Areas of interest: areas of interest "Jining Sime Darby Longgong Port"
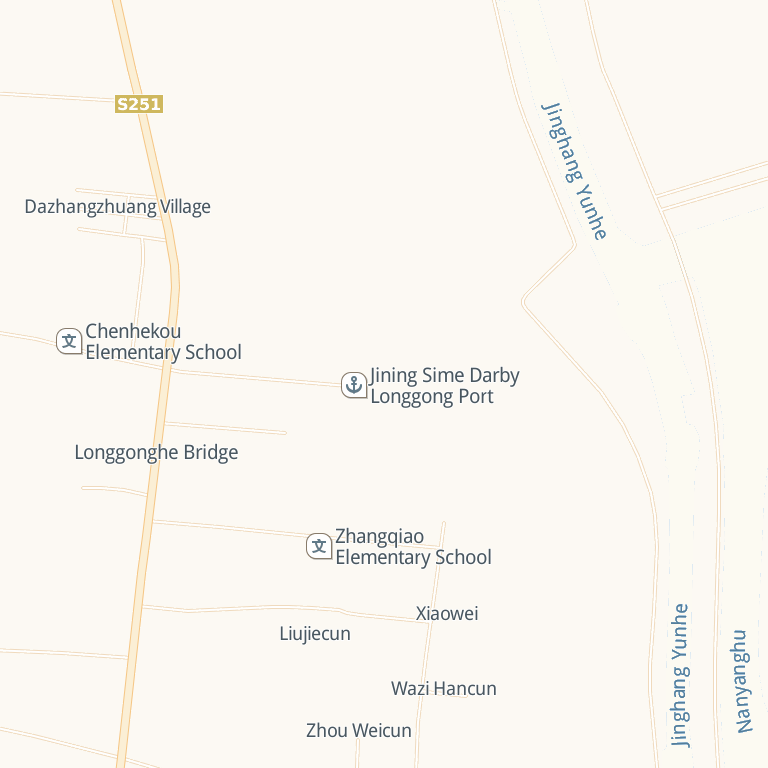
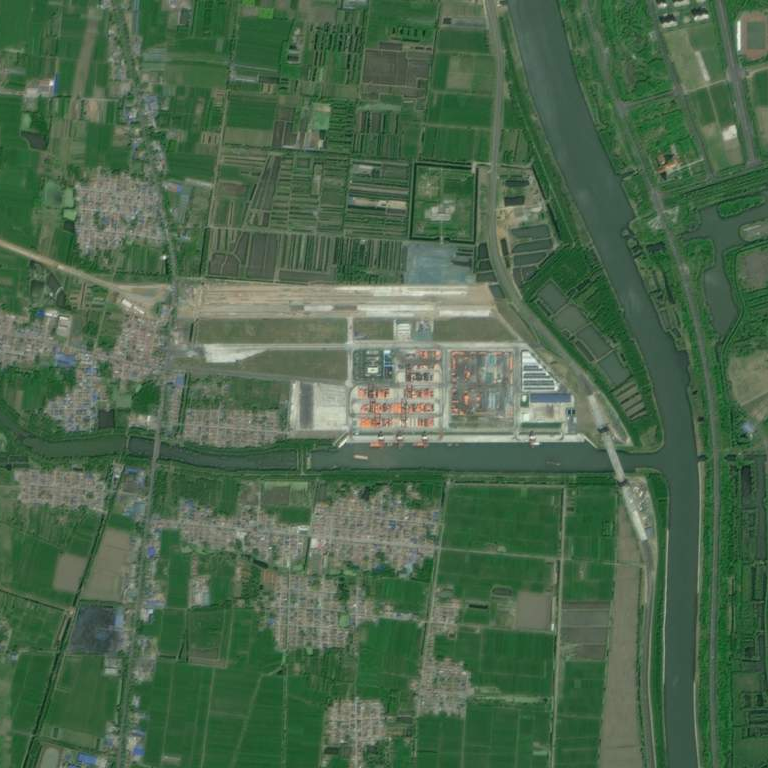